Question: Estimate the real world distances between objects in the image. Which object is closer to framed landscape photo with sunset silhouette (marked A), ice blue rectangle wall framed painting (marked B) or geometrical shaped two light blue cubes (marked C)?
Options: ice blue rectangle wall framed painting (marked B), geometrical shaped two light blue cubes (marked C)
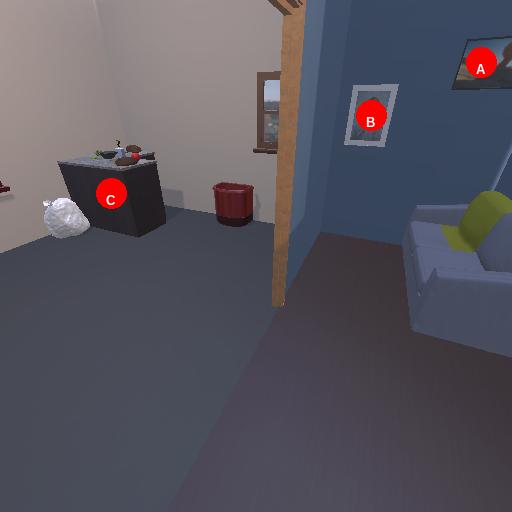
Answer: ice blue rectangle wall framed painting (marked B)